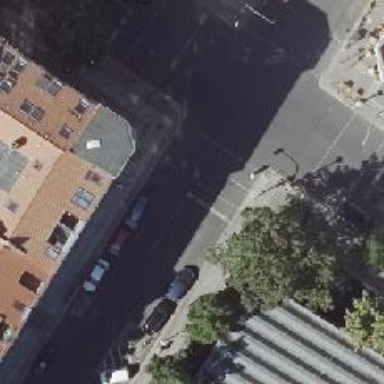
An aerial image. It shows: Road with traffic signals.